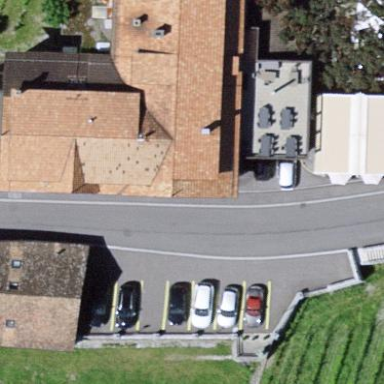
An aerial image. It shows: Hotel with gabled roof.